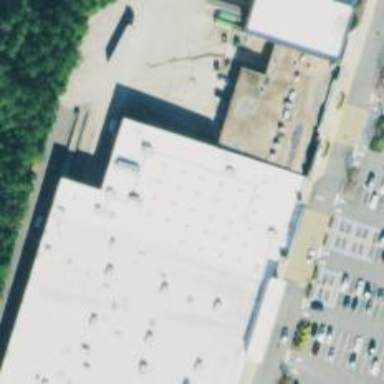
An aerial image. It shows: Supermarket.